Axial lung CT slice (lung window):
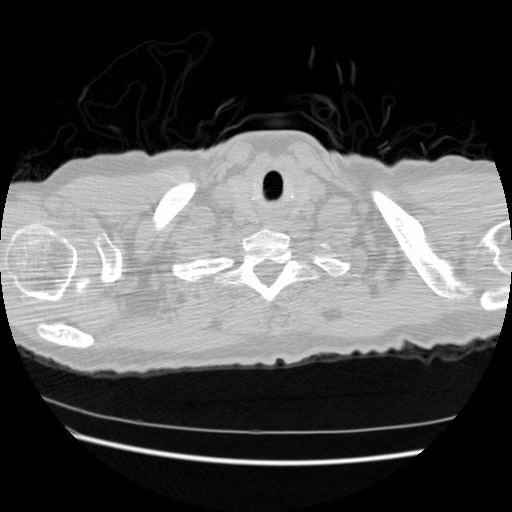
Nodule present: no